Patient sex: M
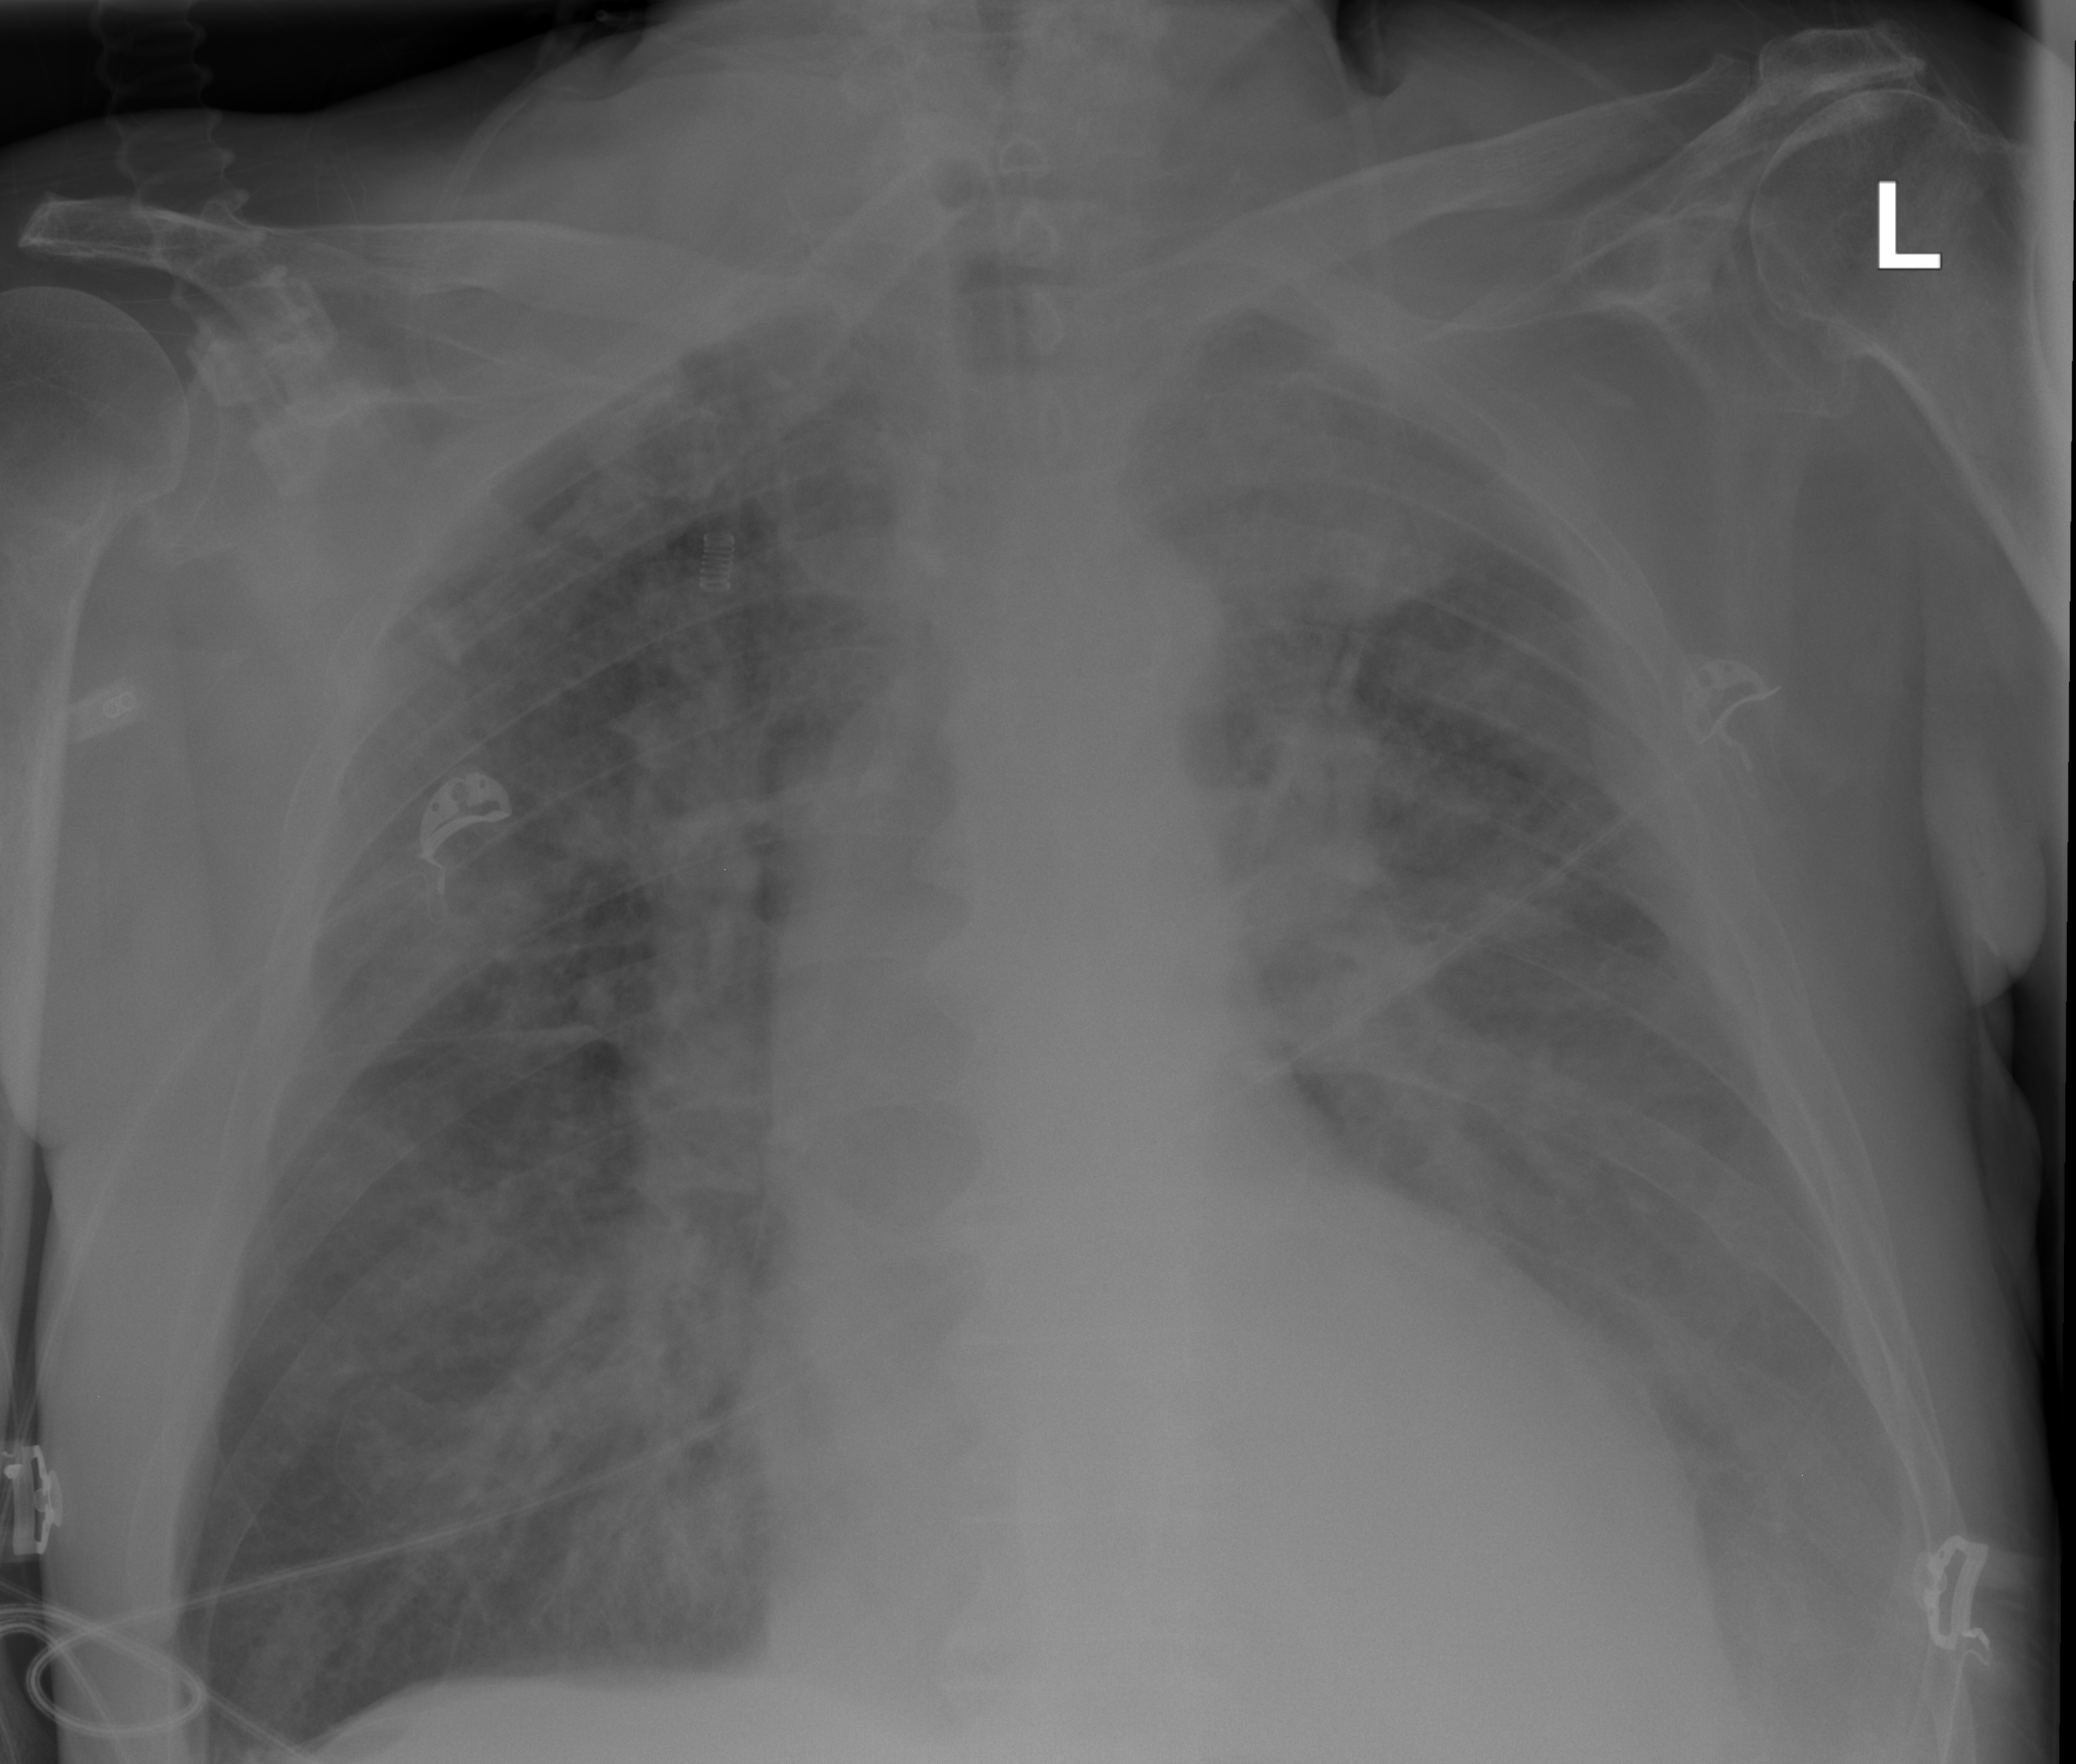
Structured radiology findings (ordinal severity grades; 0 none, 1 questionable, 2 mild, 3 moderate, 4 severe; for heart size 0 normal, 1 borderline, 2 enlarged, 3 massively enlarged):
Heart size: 2
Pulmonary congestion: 3
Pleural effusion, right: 0
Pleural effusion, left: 2
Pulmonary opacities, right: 0
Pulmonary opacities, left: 0
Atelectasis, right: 0
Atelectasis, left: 0